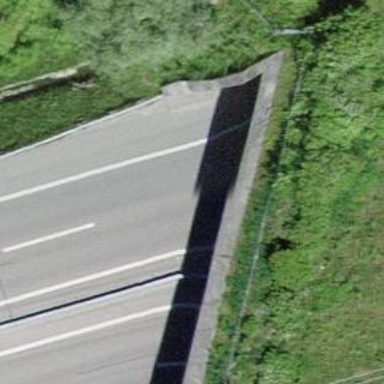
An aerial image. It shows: Motorway that passes through tunnel.